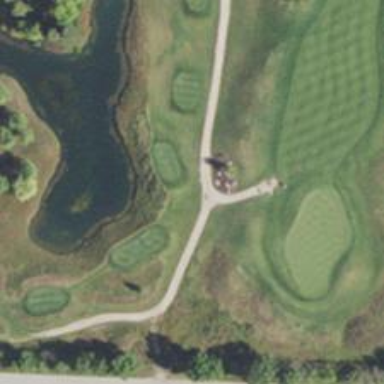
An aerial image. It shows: Pathway for golfing.